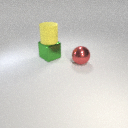
large green metal cube below large yellow rubber cylinder